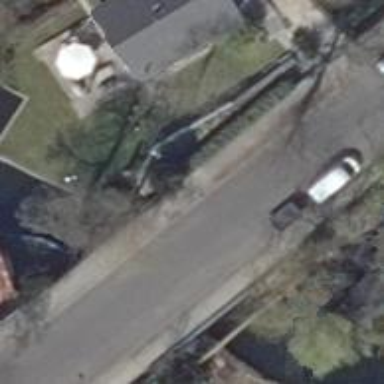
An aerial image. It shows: Residential road with asphalt surface and sidewalks on both sides. There is bridge on the road.